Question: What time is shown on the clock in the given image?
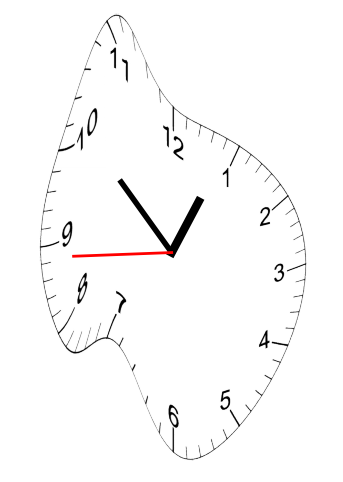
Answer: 12:51:44